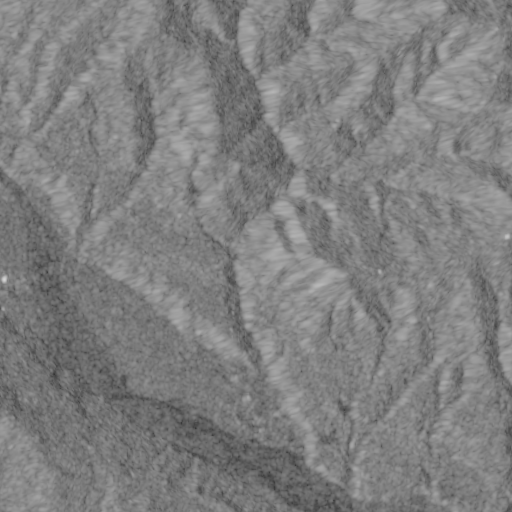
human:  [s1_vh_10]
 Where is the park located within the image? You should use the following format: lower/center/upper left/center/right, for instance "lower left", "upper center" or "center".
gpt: The park is located in the upper center of the image.
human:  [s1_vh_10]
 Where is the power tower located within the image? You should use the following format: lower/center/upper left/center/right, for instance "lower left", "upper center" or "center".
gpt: The power tower is located in the lower left of the image.
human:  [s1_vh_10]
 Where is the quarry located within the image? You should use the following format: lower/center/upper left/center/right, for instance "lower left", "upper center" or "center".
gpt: The quarry is located in the center left of the image.
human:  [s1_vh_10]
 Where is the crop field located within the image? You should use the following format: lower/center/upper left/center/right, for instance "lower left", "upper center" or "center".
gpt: There is no crop field in the image.

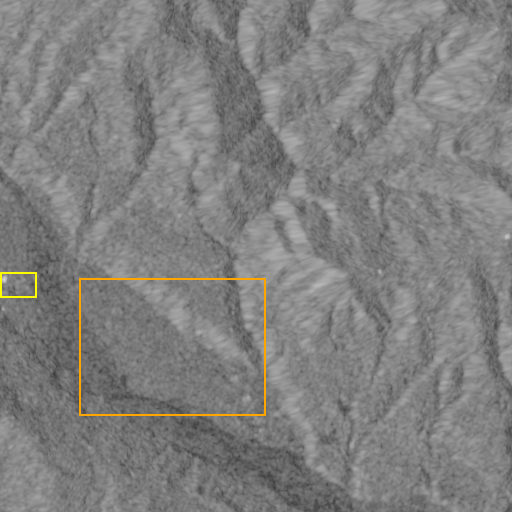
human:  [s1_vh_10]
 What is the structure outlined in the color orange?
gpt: The structure outlined in orange is a crop field.
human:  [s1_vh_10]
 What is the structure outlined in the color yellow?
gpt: The structure outlined in yellow is a quarry.
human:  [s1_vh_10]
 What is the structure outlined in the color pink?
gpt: There is no pink outline.